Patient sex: M
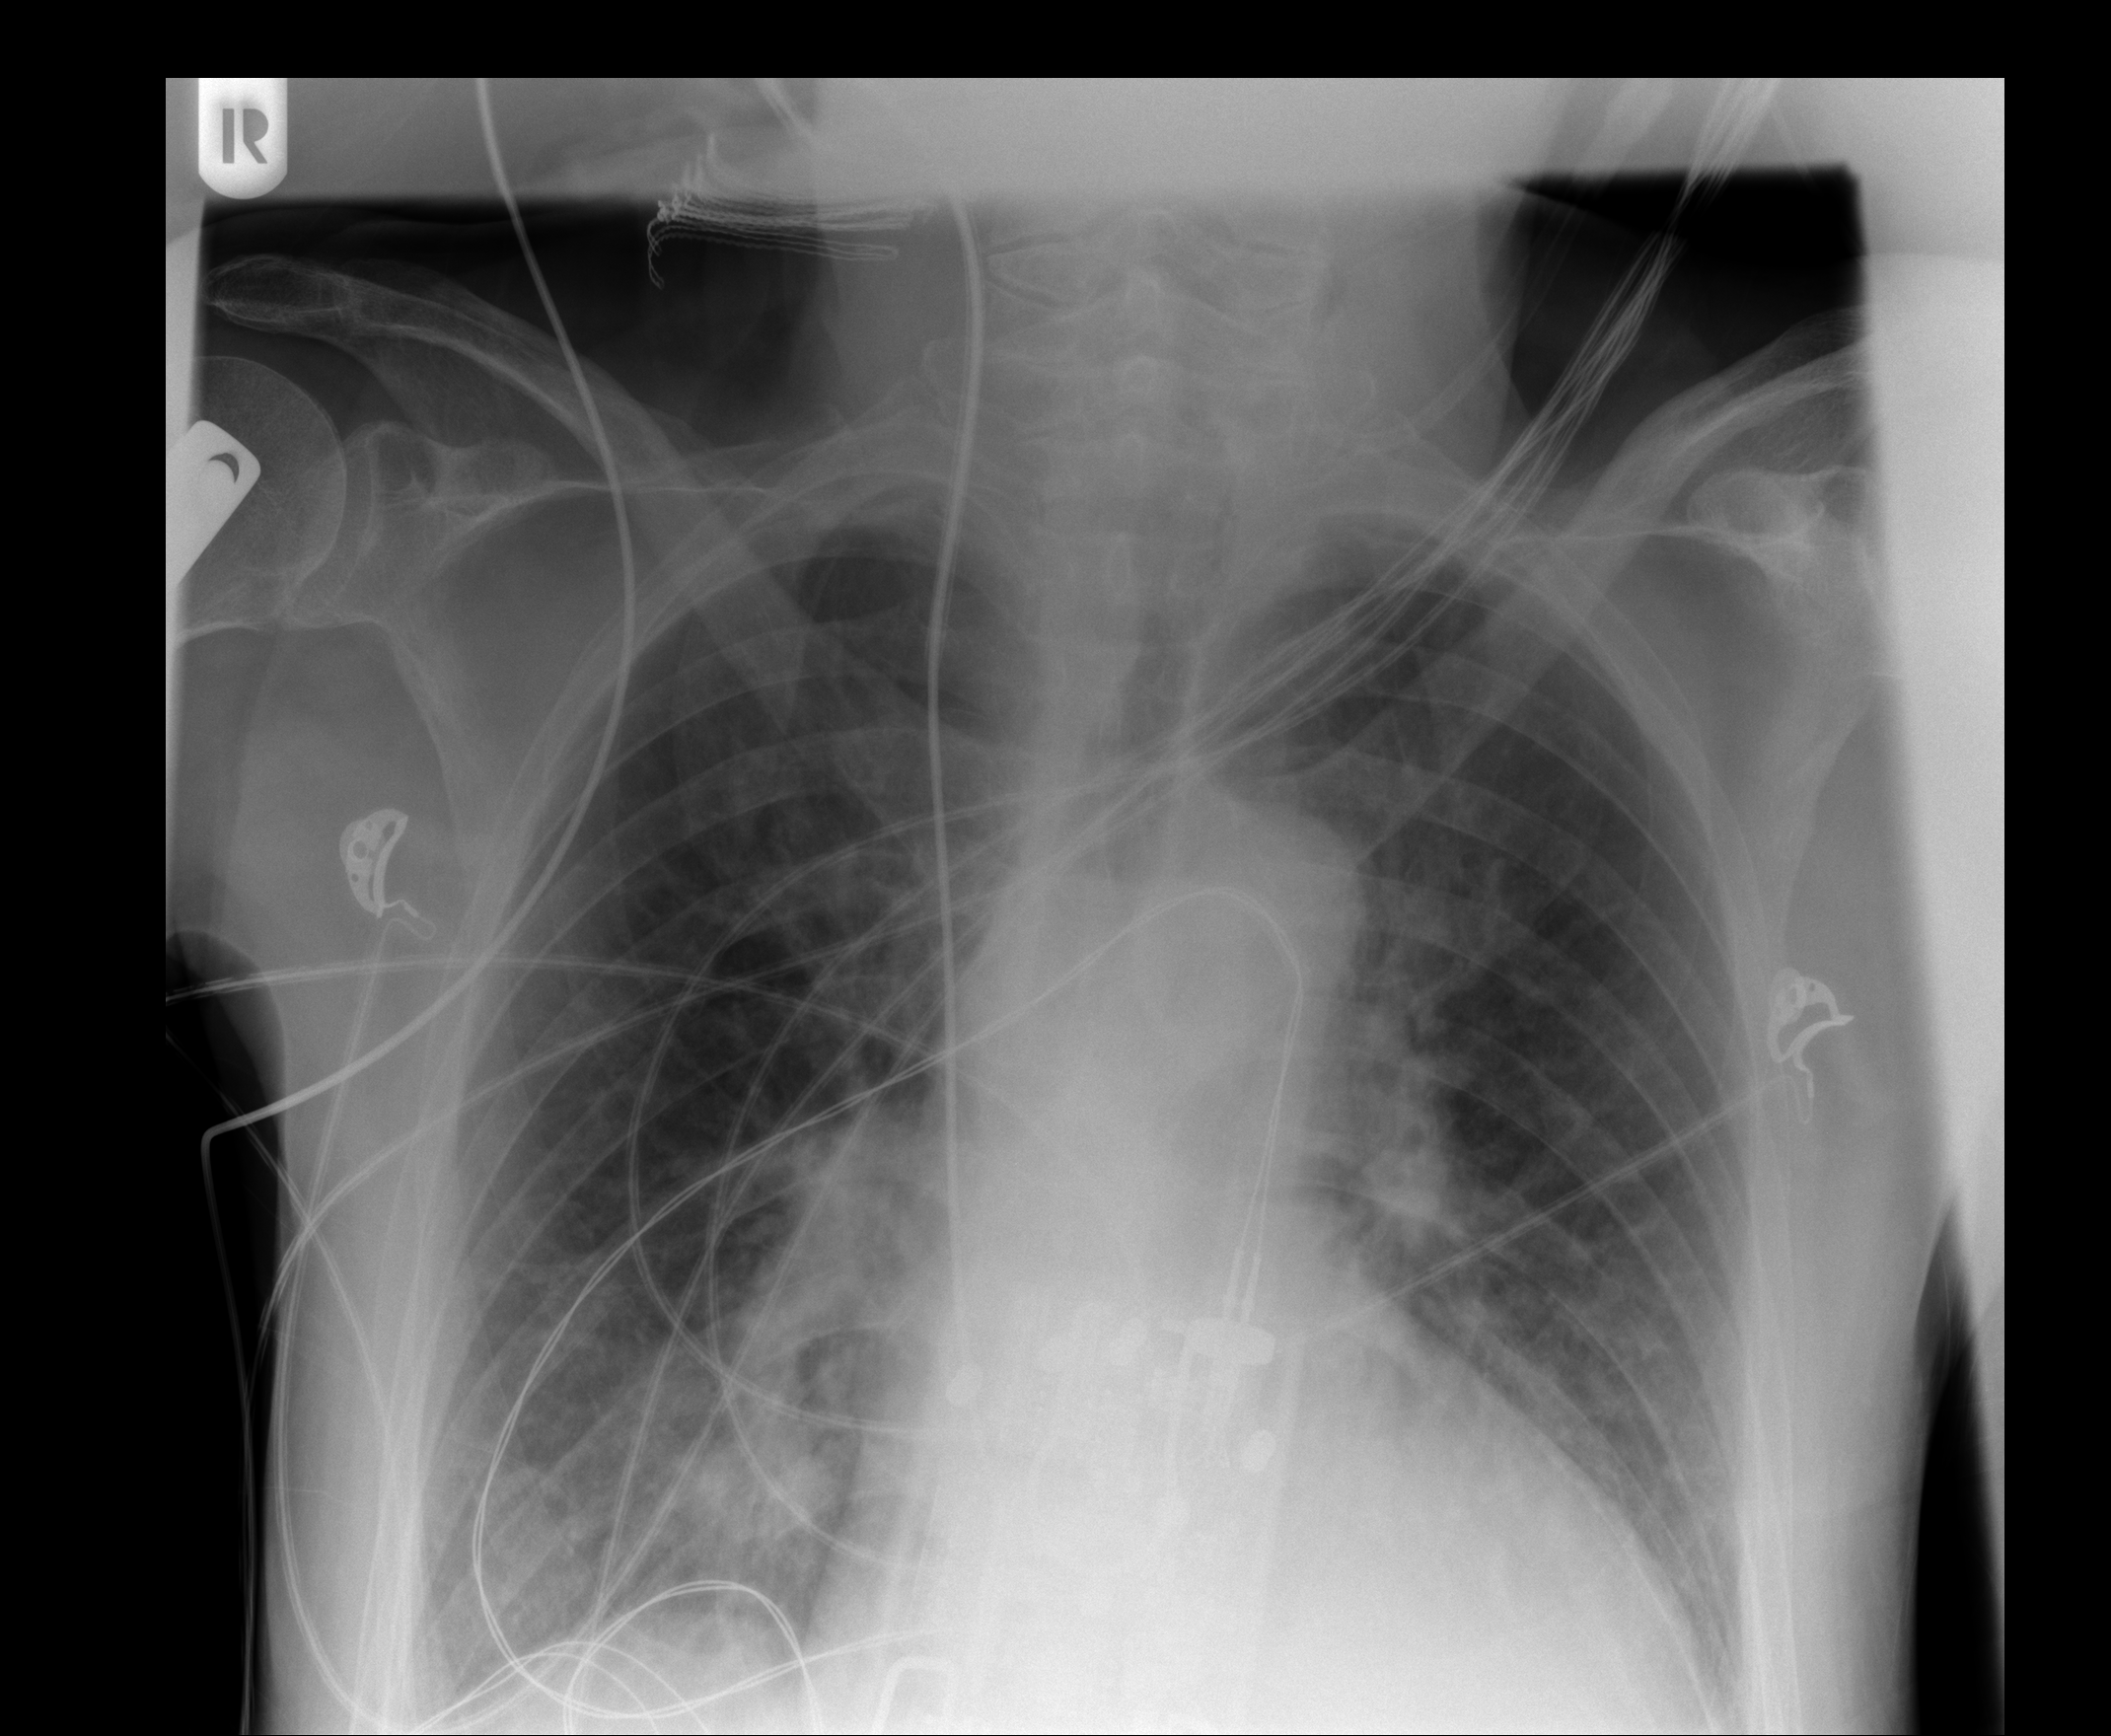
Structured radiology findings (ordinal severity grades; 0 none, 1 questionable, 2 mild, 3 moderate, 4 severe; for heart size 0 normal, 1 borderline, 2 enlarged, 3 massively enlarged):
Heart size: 2
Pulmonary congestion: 1
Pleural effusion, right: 0
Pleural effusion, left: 0
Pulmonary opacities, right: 1
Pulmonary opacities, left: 0
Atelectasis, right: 0
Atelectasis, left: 0